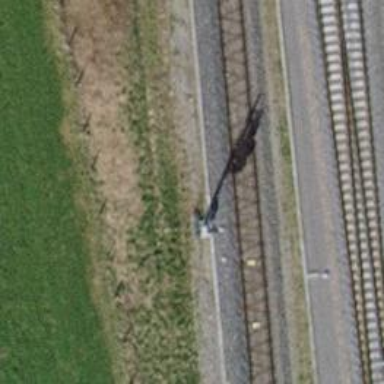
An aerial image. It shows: Railway signal.